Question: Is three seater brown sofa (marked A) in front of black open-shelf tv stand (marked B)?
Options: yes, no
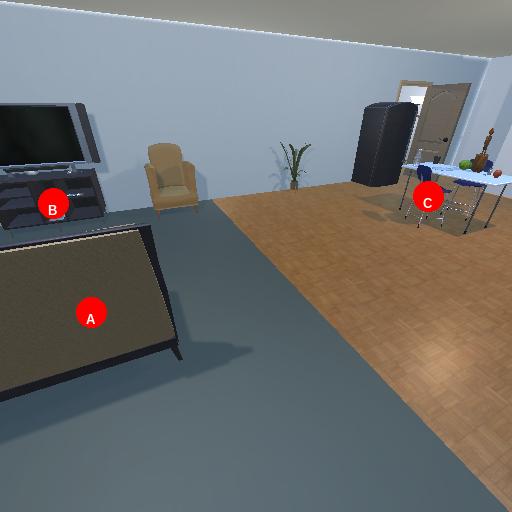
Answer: yes